Question: I'm working on a project where I have many 'dimens.xml' files for the different screen sizes and asked myself whether there is a tool like the Sequoyah Localization Editor but for dimensions.
To be more precise, what I am searching for is a tool which shows a grid for all defined dimensions where the coloumns represent the different dimen.xml files.
Does anybody of you know such a tool?

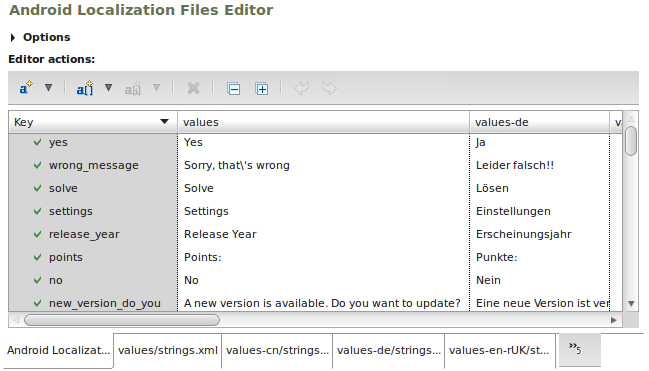
Answer: Cause I didn't find a tool and obviously nobody knows one I decided to write my own tool based on the Seqouyah Localization Editor. Actually thinks are hacked together pretty dirty, but it works for me. For sure code will be available on GitHub soon.
I'm not responsible for any failures provided by the tool, which might be wrong data, data loss or IDE crashes.
Till then feel free to download and install and test the in your Eclipse.
Eclipse Update Site is <URL>

After installation you should be able to open 'dimens.xml' files by right click

Last but not least a screenshot of the editor itself: